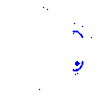
Particle: pion